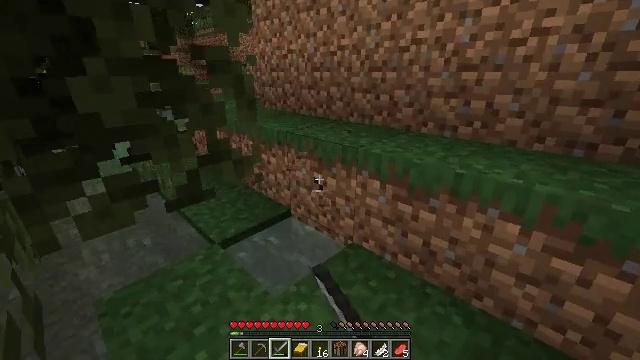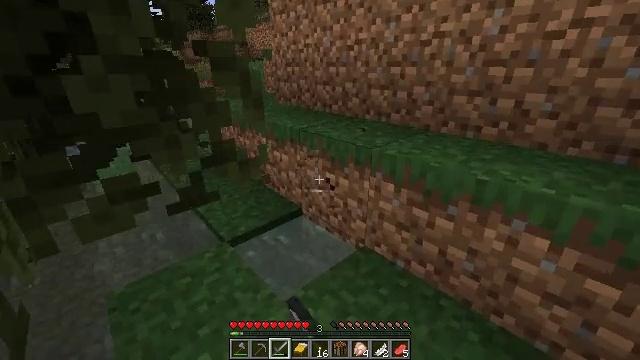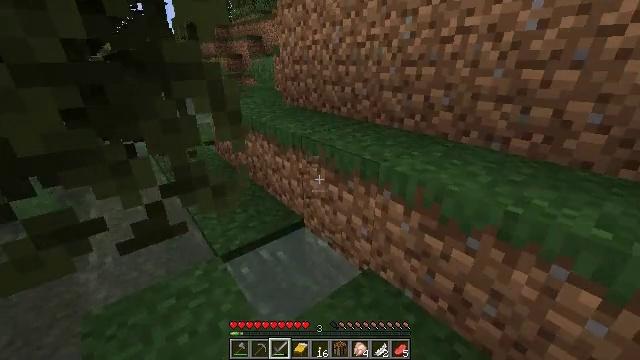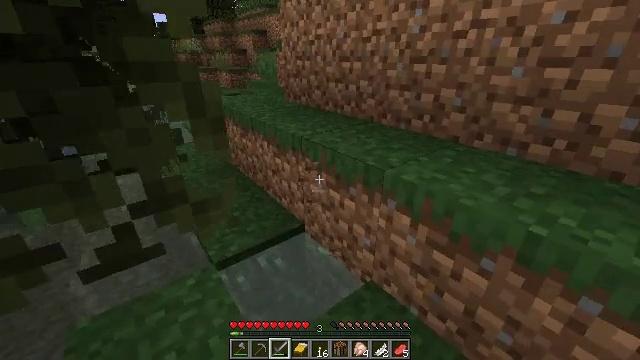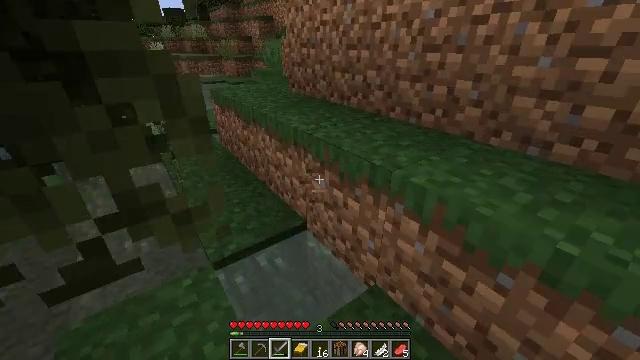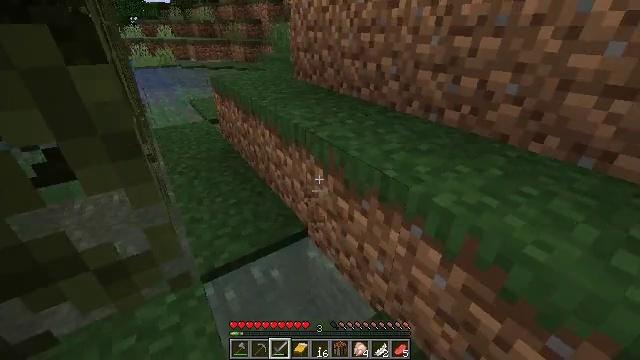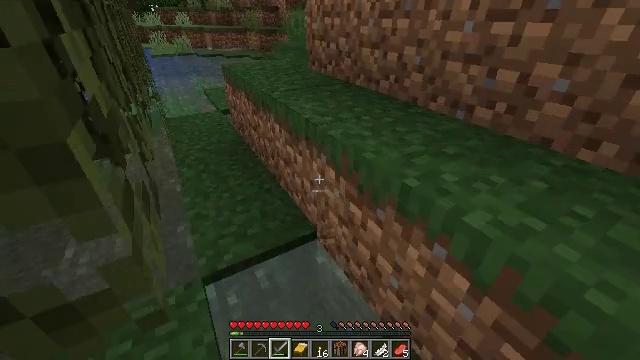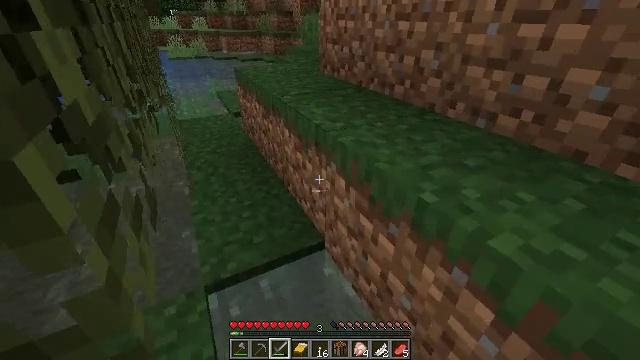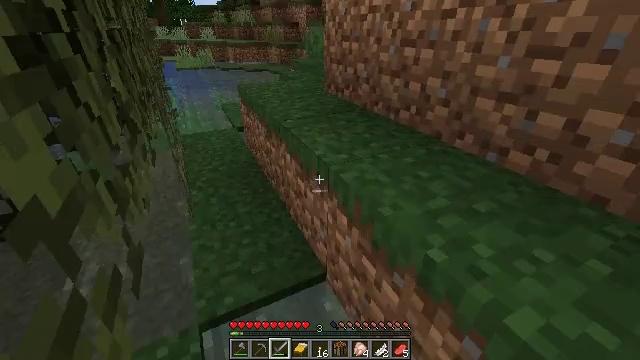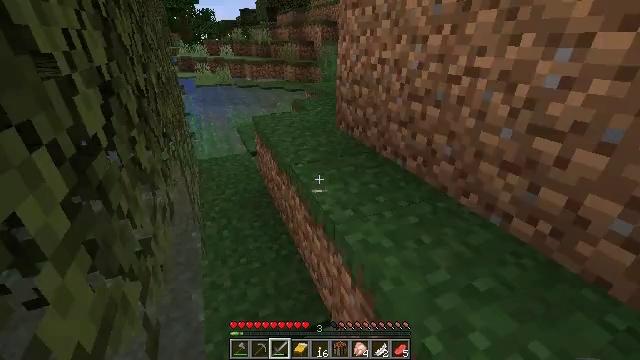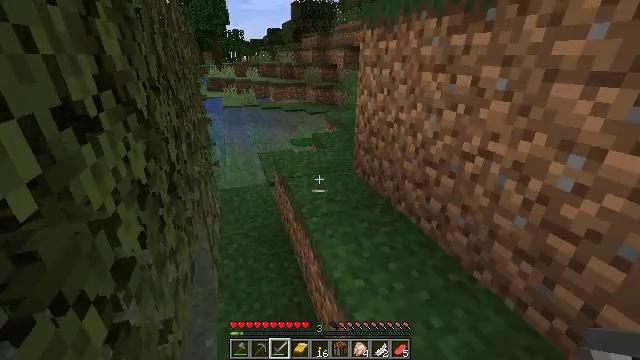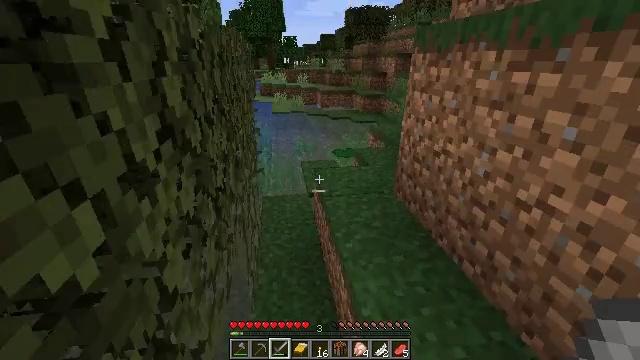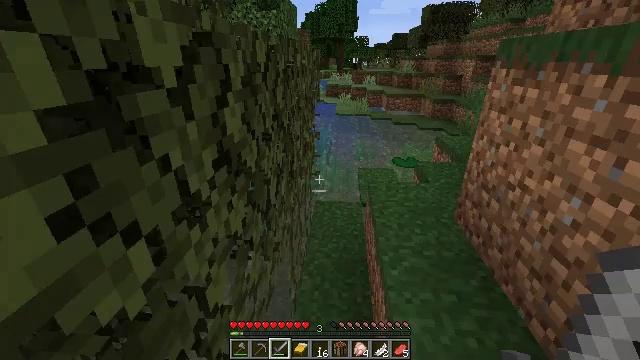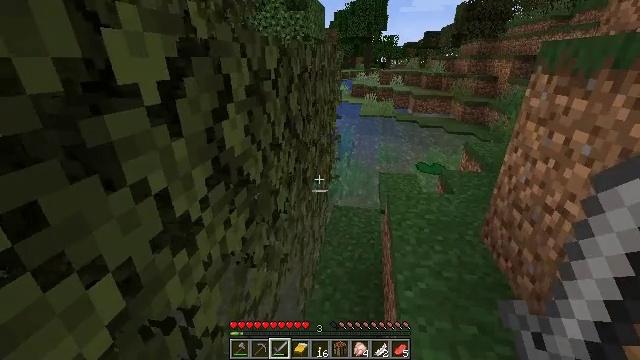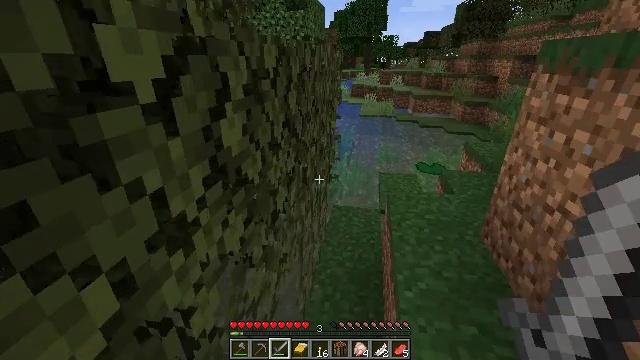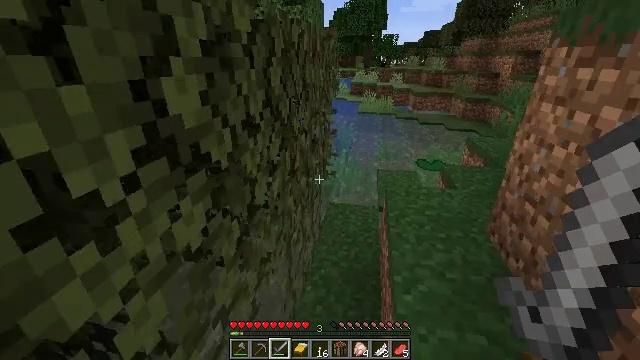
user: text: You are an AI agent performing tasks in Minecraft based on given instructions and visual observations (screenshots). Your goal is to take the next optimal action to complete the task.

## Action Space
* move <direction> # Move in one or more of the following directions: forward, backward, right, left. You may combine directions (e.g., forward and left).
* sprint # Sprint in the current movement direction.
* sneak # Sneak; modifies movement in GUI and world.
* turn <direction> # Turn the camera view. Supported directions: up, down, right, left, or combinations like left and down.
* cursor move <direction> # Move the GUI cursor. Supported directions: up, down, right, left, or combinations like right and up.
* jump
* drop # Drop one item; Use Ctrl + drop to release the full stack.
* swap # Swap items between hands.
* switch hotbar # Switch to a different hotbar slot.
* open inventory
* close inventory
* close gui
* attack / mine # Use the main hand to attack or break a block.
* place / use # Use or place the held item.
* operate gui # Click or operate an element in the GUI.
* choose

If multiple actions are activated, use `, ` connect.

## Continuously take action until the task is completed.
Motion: motion action
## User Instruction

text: Kill mobs.
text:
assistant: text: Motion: move forward, turn left and down, attack / mine
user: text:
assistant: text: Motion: move forward, turn left
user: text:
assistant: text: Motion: move forward, turn left
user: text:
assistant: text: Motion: move forward, turn left and down
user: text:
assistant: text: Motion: move forward, turn left and down
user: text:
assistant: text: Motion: move forward, turn left and down
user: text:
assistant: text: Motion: move forward, turn left
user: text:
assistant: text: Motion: move forward, turn left and up, jump
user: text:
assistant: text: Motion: move forward, turn left and up, jump
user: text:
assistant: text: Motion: move forward, turn left and up, jump
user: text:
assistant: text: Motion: move forward, turn left, jump
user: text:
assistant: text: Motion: move forward, turn left
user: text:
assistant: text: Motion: move forward, turn left
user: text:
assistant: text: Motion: move forward
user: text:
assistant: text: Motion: move forward
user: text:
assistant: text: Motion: move forward, turn right
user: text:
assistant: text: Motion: move forward, turn right
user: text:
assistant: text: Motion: move forward, turn right
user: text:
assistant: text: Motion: move forward
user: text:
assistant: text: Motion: move forward
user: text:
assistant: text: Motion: move forward, turn down
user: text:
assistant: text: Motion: move forward, turn down, jump
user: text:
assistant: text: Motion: move forward, turn down, jump
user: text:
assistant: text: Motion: move forward, turn down, jump
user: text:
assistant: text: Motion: move forward, jump
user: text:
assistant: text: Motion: move forward, turn down
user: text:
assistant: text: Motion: move forward
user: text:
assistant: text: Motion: move forward and move right
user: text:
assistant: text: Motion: move forward and move right, turn left
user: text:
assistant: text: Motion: move forward and move right, turn left and up